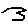
Label: bird